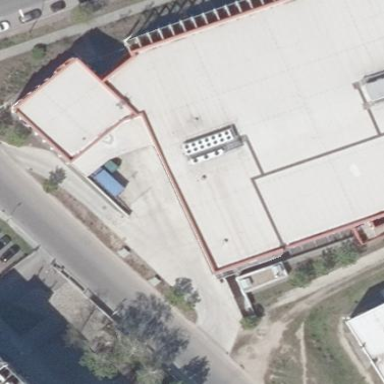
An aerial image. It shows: Commercial building.